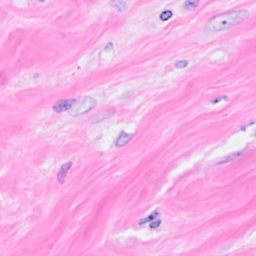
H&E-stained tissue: Breast